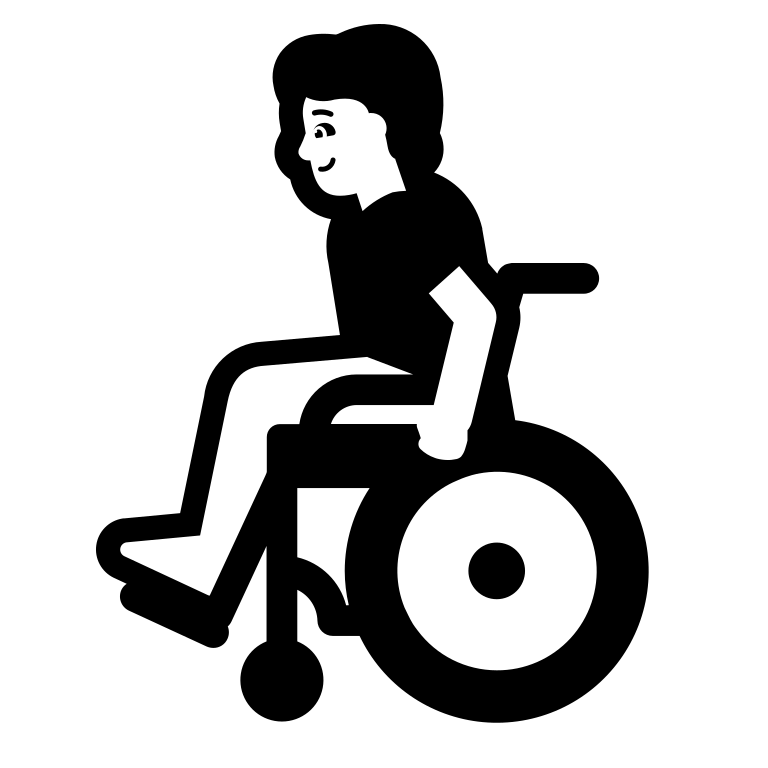
person in manual wheelchair high contrast default